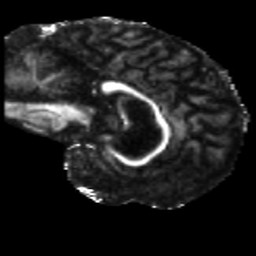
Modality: FA
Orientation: sagittal
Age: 63
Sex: female
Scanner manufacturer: siemens
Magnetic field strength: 3 T
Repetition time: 5.25 s
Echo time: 0.08 s